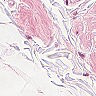
Metastatic tissue present: no